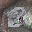
Label: 8